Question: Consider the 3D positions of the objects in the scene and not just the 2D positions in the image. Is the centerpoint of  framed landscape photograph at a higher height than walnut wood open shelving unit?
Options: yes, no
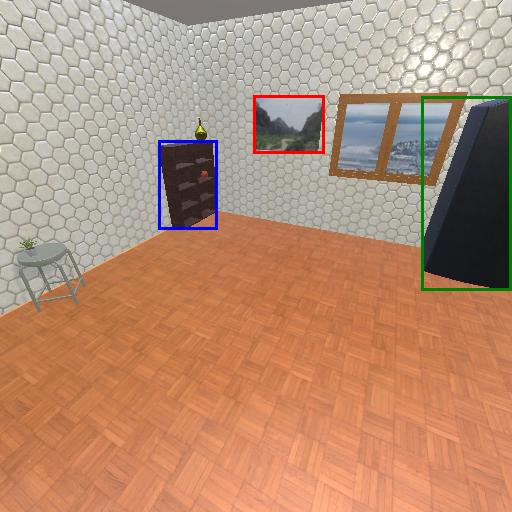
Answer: yes